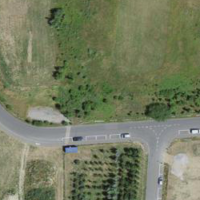
EUNIS habitat code: 53
Species observed at this site:
Phylloscopus trochilus
Ficedula hypoleuca
Curruca cantillans